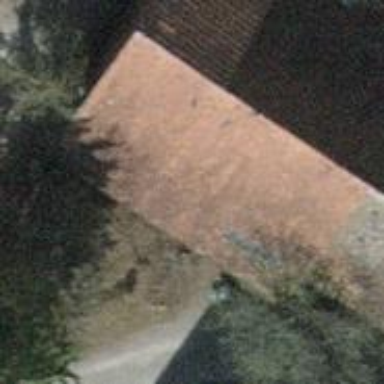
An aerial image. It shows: Restaurant.